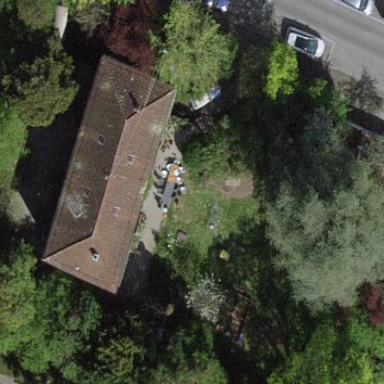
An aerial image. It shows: Garden surrounded by fence.